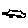
Label: car